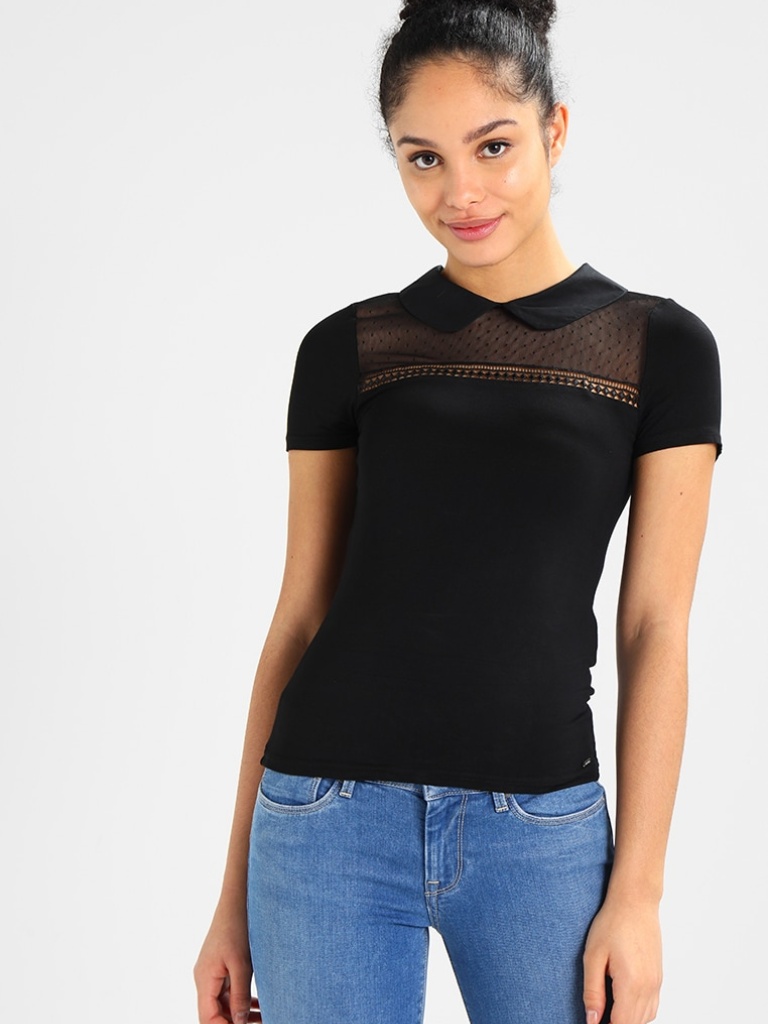
cotton tight short sleeve hip length Fully Tucked in peter-pan blouse